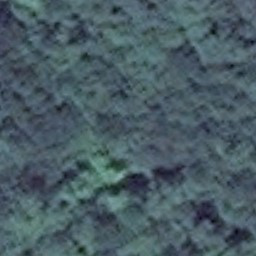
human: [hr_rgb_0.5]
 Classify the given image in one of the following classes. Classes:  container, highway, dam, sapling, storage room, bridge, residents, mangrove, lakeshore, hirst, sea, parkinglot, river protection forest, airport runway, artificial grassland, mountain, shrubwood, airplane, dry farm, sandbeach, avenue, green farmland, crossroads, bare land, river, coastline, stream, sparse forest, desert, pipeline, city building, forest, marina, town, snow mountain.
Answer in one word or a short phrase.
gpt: forest